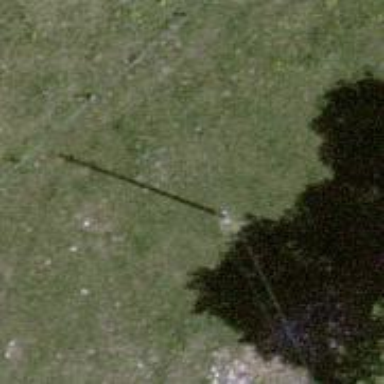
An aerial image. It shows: Power pole.